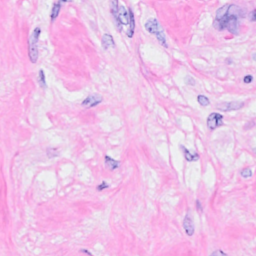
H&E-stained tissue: Breast